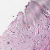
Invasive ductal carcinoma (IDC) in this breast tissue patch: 1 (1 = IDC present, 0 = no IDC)